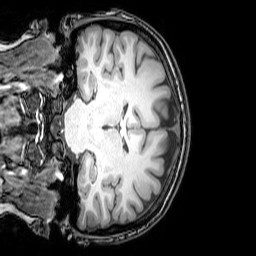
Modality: T1w
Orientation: coronal
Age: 24
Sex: female
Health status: healthy
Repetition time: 0.081 s
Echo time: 0.037 s